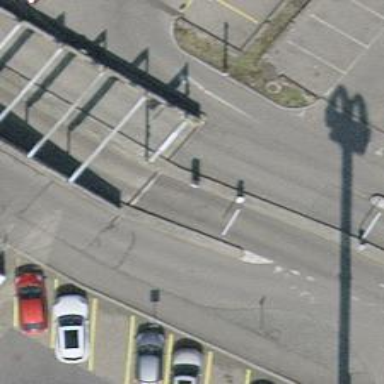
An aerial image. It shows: Lift gate barrier.